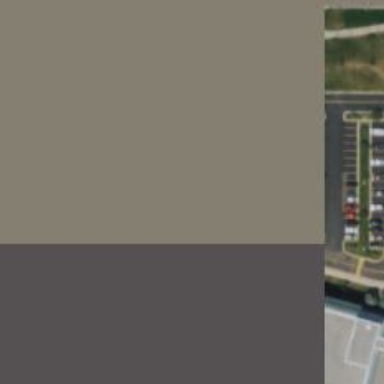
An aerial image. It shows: Parking space.